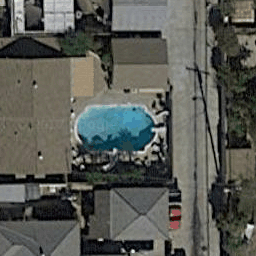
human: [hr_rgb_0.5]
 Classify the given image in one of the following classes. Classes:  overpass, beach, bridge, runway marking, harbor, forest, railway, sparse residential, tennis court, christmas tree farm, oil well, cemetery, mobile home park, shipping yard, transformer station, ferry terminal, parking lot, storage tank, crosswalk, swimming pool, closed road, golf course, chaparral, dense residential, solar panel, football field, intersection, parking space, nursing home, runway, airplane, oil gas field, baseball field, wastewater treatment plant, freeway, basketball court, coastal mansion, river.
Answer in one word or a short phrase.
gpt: swimming pool